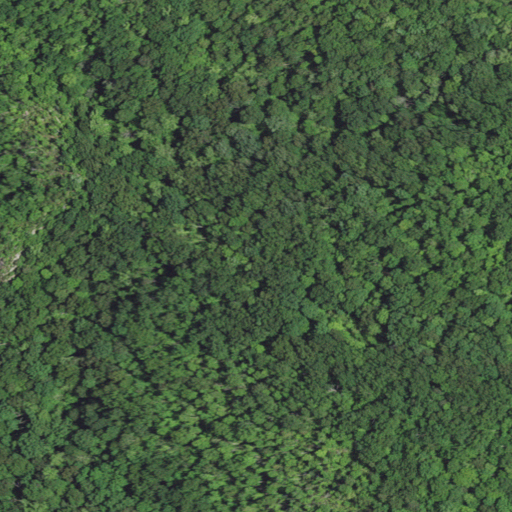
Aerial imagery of mountain in Kentucky named Grassy Knob containing mixed forest and deciduous forest